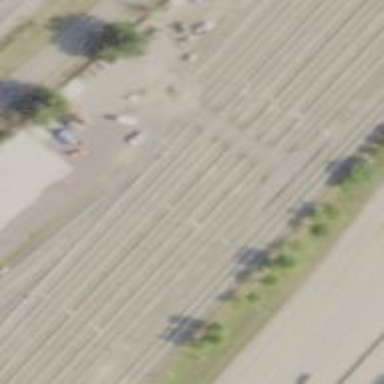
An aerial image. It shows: Electrified rail service yard.